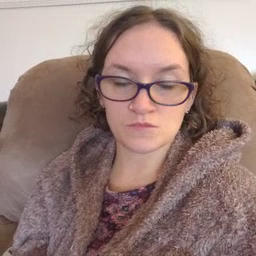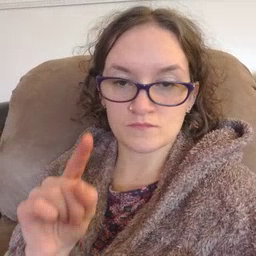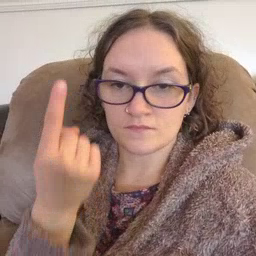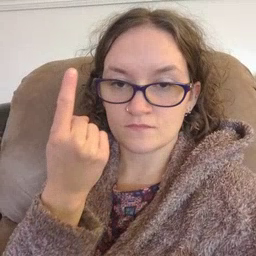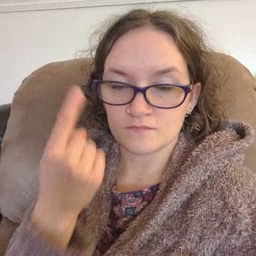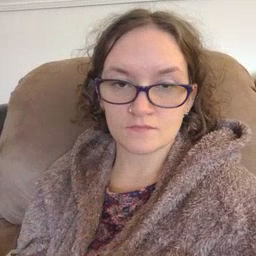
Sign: first